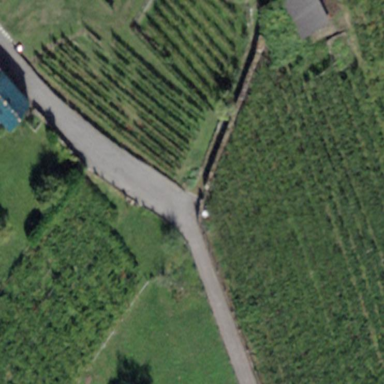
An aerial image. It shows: Vineyard with grape crops.